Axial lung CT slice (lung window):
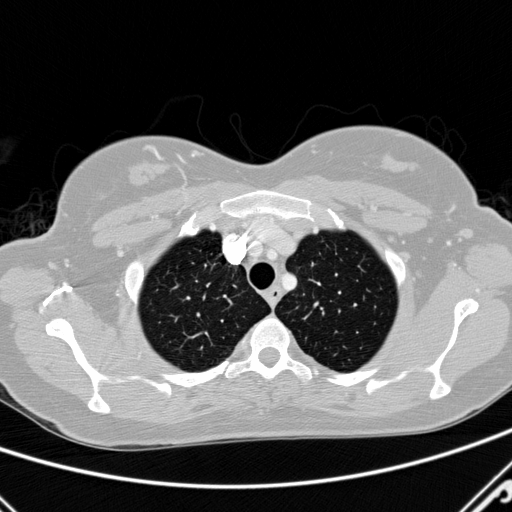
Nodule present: no